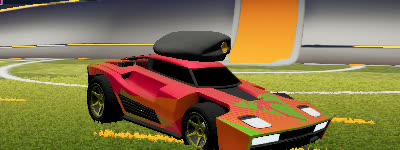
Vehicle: breakout